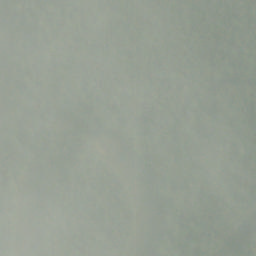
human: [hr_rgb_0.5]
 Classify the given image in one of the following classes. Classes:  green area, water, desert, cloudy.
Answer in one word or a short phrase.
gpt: cloudy